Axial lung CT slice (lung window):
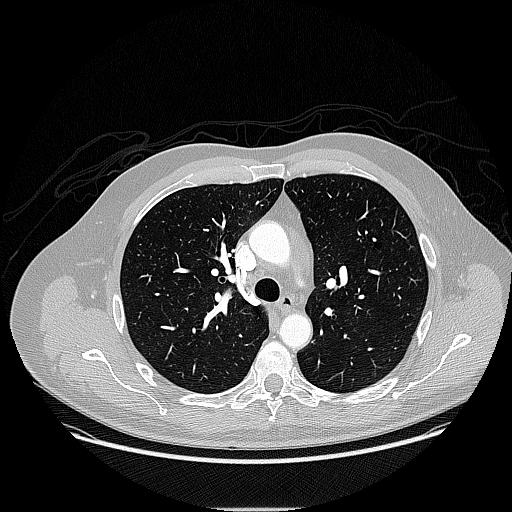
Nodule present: no